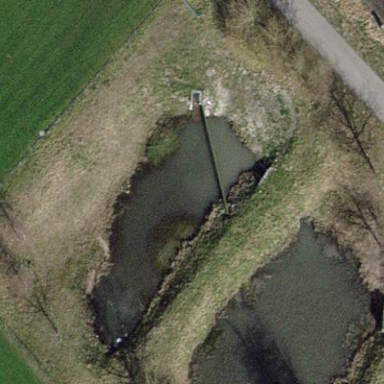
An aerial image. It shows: Pond surrounded by natural water.